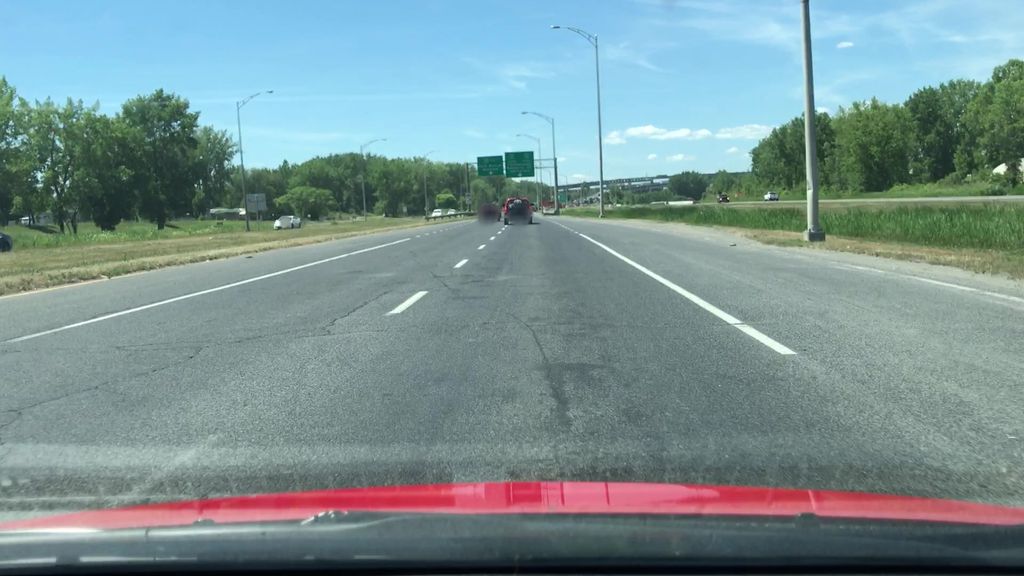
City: montreal